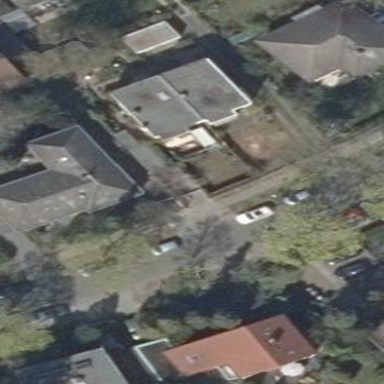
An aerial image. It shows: Hipped roof house.